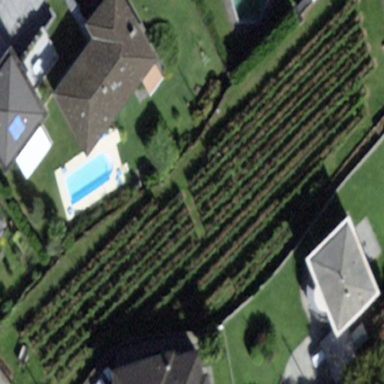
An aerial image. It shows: Beautiful vineyard in the countryside.